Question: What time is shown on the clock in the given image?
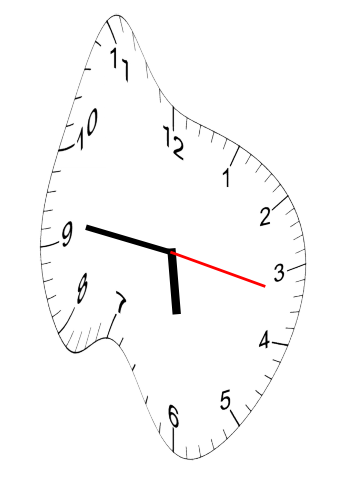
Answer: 05:46:17